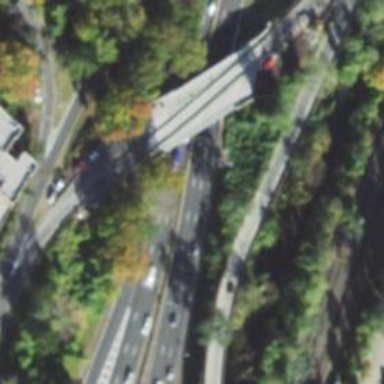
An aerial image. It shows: Motorway junction.